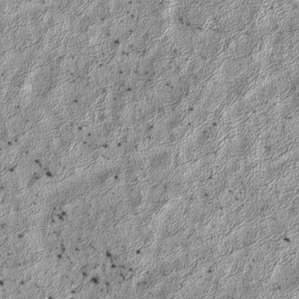
Label: frost